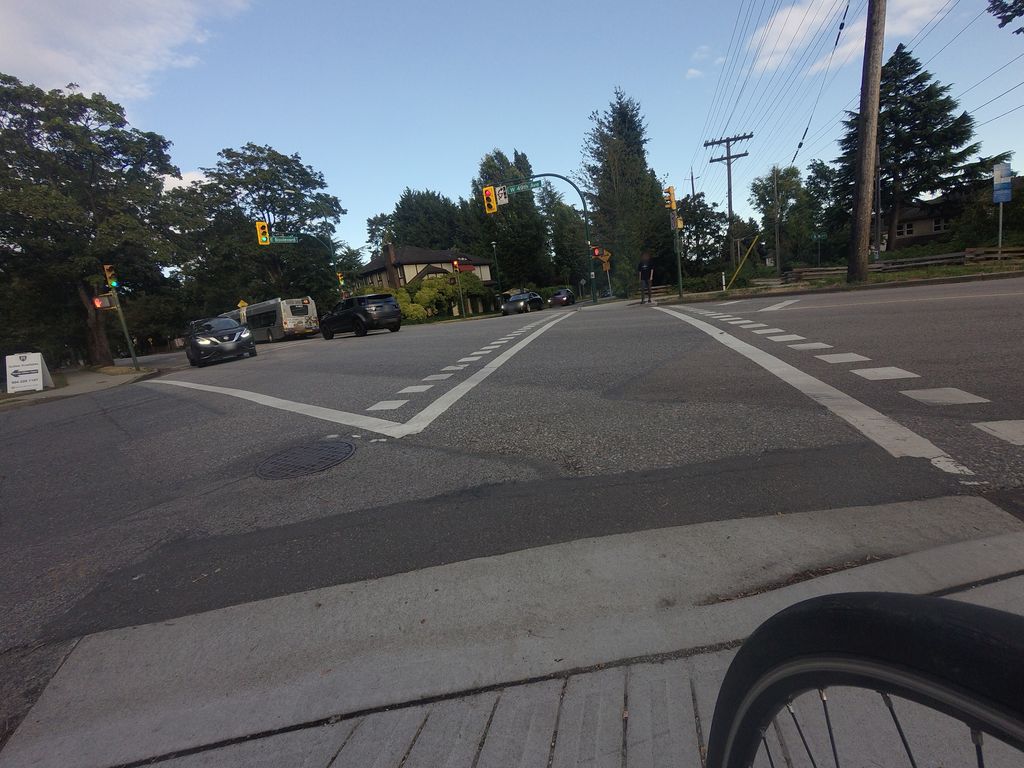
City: vancouver